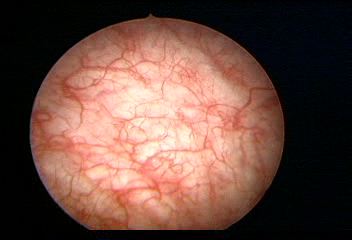
Modality: WLC
Class: Normal mucosa
Bladder cancer association: No